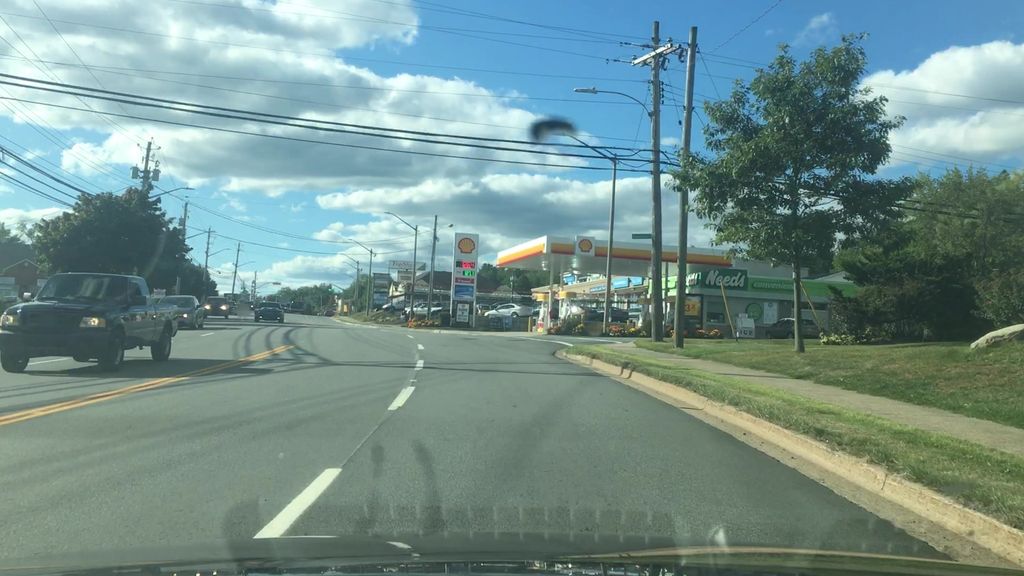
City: halifax